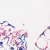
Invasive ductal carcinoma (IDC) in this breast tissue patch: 0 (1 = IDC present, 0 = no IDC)